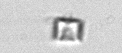
Label: Bacillariophyceae_morphotype1